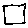
Label: square